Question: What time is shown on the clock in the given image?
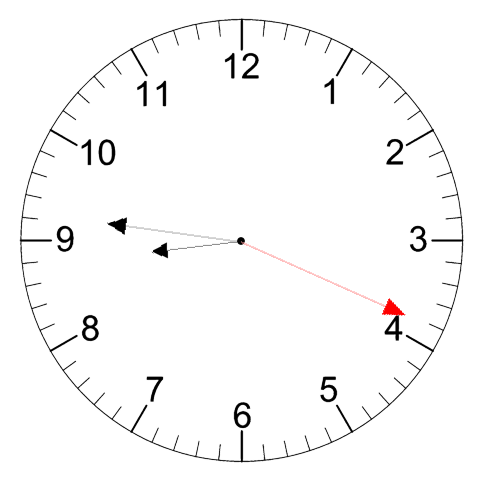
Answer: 08:46:19